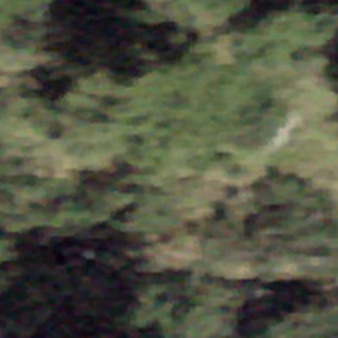
Label: other